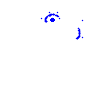
Particle: electron